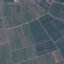
Land use / land cover: PermanentCrop